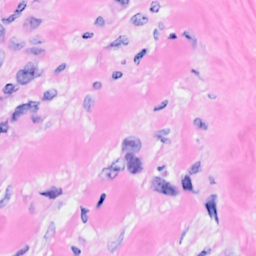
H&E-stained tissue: Breast